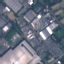
Land use / land cover: Industrial